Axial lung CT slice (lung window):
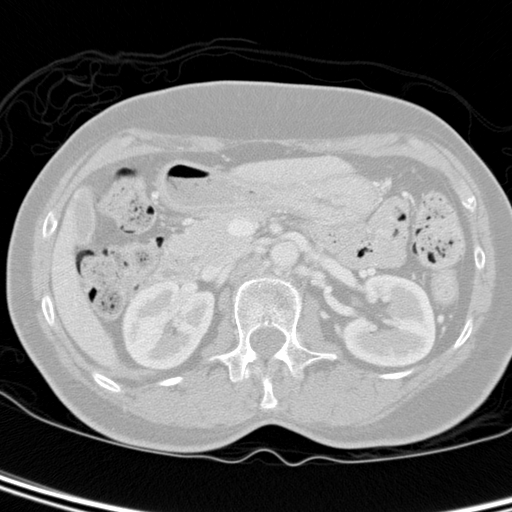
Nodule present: no